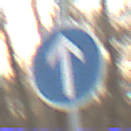
Verkehrszeichen: VorgeschriebeneFahrtrichtungGeradeaus
Umgebung: Outdoor, Nature
Tageszeit: SunriseSunset
Wetter: PartlyCloudy
Licht: Natural
Jahreszeit: NotSpecified
Kontrast: MediumContrast